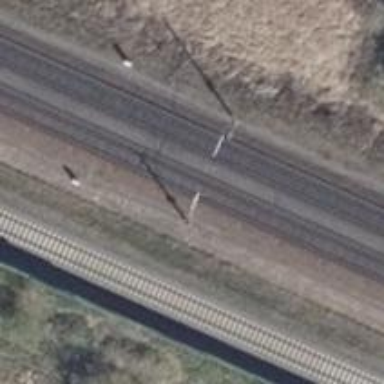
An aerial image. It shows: Railway milestone with catenary mast.